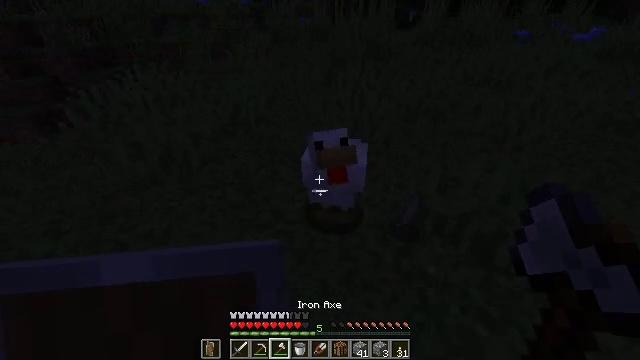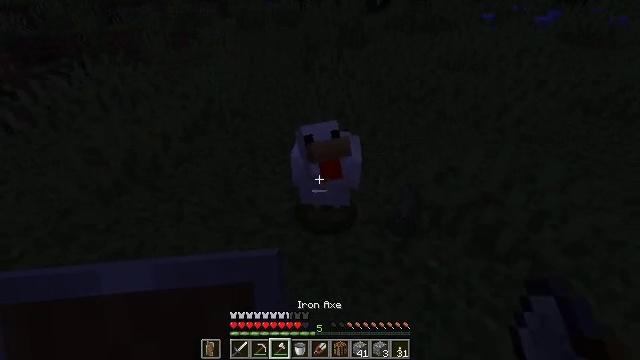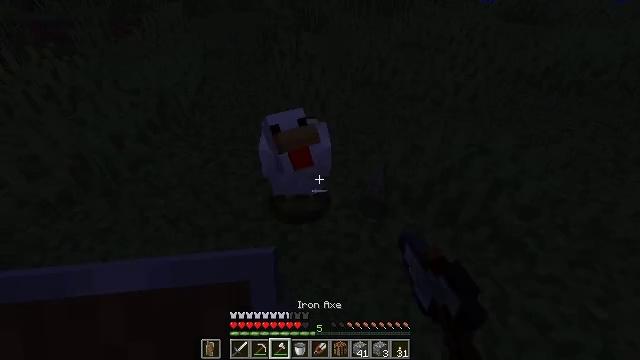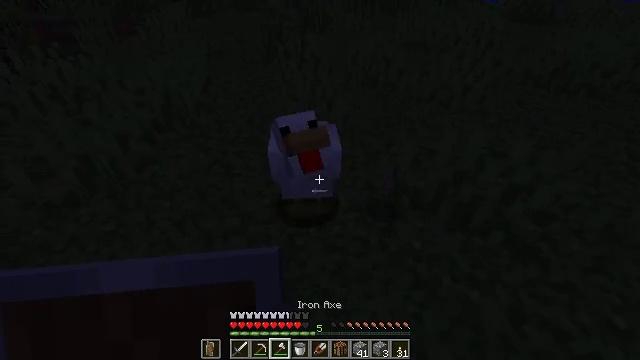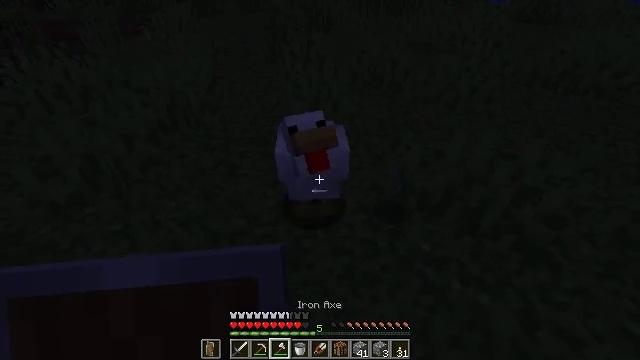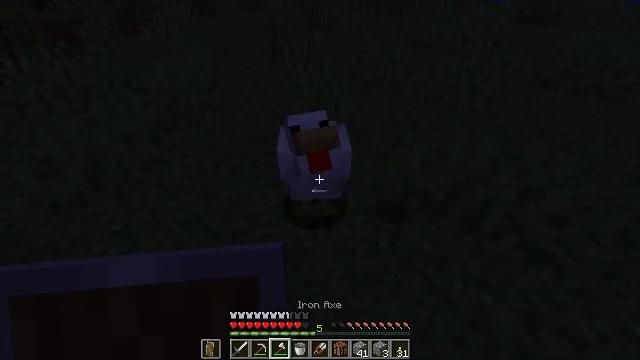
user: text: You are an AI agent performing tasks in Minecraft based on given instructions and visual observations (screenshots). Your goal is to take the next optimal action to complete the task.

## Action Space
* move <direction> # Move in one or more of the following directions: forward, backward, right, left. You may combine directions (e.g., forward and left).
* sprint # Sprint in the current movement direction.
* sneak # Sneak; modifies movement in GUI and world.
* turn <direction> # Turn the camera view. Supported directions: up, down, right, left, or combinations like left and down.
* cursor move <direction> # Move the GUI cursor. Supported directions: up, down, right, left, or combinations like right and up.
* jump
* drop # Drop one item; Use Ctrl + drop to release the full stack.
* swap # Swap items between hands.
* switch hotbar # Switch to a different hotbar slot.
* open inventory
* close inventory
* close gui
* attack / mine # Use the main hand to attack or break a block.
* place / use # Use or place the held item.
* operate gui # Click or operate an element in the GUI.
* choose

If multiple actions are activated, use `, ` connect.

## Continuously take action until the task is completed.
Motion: motion action
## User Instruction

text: Combat the chicken.
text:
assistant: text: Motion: turn right and down, attack / mine
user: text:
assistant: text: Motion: turn right and down, attack / mine
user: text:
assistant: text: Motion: attack / mine
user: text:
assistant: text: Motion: attack / mine
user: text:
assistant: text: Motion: no_op
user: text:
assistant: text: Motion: no_op